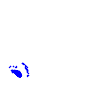
Particle: electron